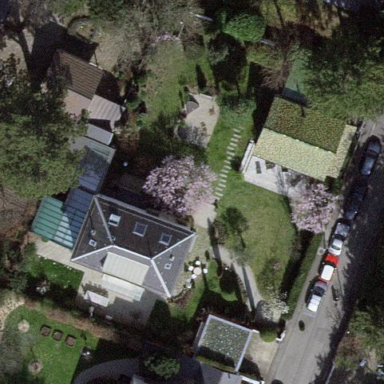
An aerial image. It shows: Garden surrounded by fence.